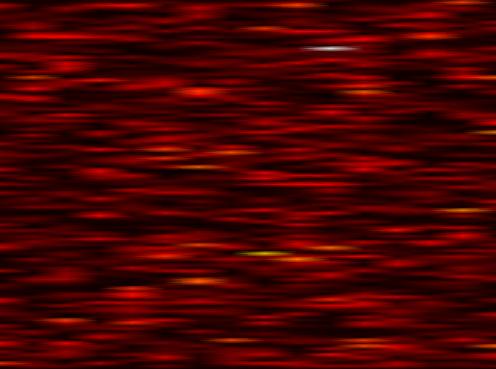
Label: FOFDM